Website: crate-barrel
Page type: receipt
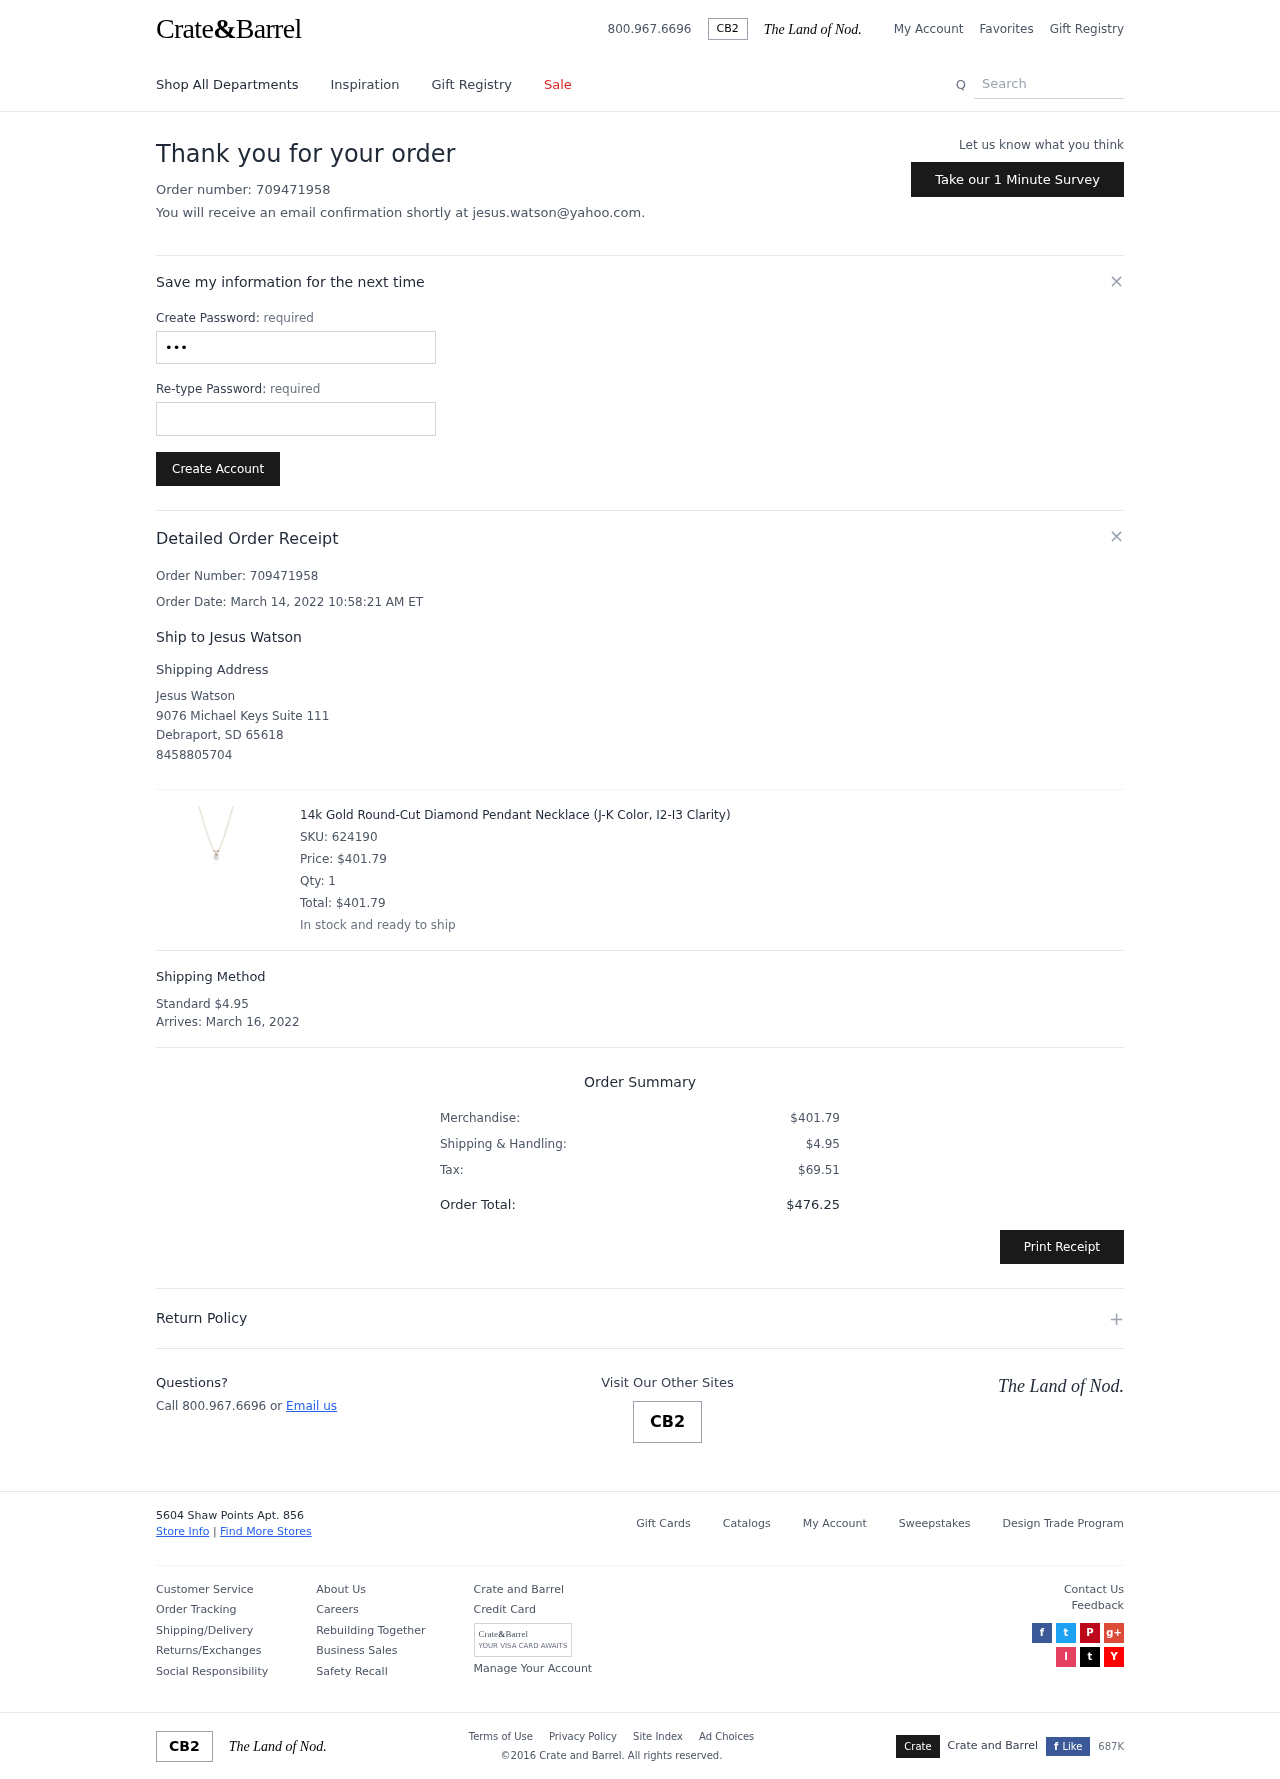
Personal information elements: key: PII_CITY
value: Debraport
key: PII_EMAIL
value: jesus.watson@yahoo.com
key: PII_FULLNAME
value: Jesus Watson
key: PII_FULLNAME
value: Ship to Jesus Watson
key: PII_PHONE
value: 8458805704
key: PII_POSTCODE
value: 65618
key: PII_STATE_ABBR
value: SD
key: PII_STREET
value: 9076 Michael Keys Suite 111
Product elements: key: PRODUCT1_NAME
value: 14k Gold Round-Cut Diamond Pendant Necklace (J-K Color, I2-I3 Clarity)
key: PRODUCT1_PRICE
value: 401.79
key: PRODUCT1_QUANTITY
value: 1
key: PRODUCT1_SKU
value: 624190
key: PRODUCT1_TOTAL
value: $401.79
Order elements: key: ORDER_ID
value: Order Number: 709471958
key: ORDER_ID
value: Order number: 709471958
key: ORDER_DATE
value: Order Date: March 14, 2022 10:58:21 AM ET
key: ORDER_SHIPPING_COST
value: $4.95
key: ORDER_DELIVERY_DATE
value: March 16, 2022
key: ORDER_SUBTOTAL
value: $401.79
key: ORDER_TAX
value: $69.51
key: ORDER_TOTAL
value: $476.25
Search elements: key: HEADER_SEARCH
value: Search